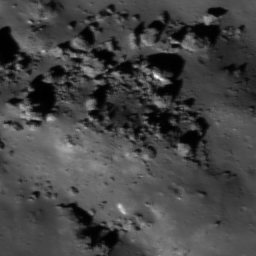
Host type: background_regolith
Lunar coordinates: latitude nan, longitude nan